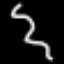
Label: squiggle